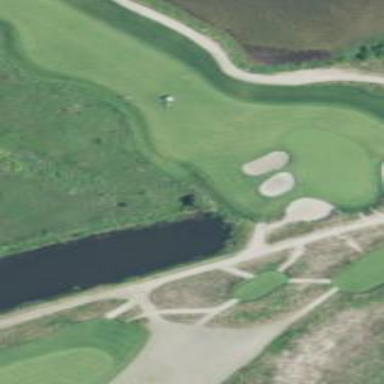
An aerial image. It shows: Rough area on grassy golf course.